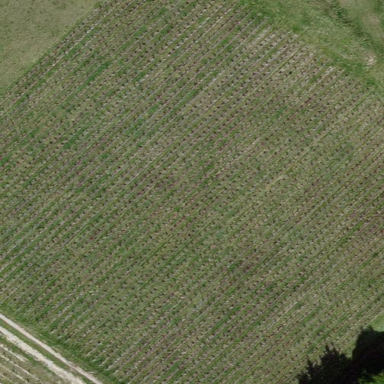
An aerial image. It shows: Vineyard where grapes are grown.